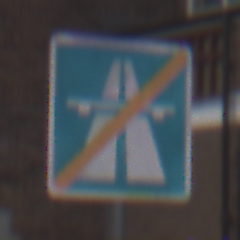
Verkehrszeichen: EndeAutbahn
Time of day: MorningAfternoon
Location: Outdoor (Urban)
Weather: Overcast
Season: NotSpecified
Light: Natural